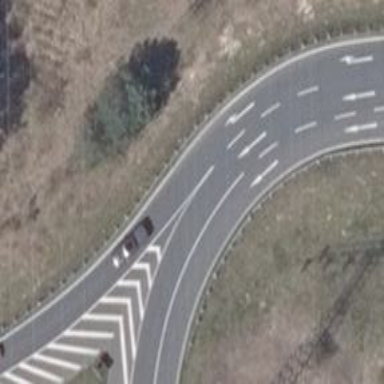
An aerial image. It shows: Circular junction on secondary road.